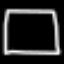
Label: square